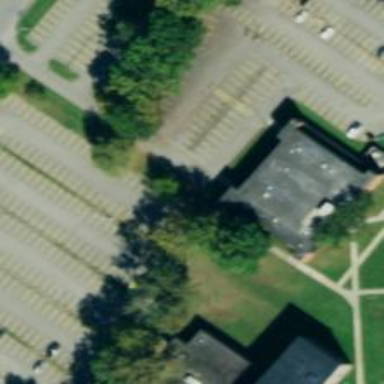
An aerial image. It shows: Parking space.